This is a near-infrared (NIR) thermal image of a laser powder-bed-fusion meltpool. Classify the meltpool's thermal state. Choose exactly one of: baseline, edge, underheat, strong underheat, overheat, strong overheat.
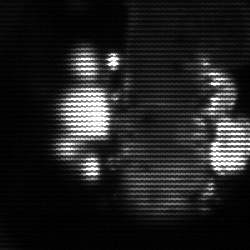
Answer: strong underheat